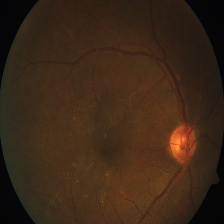
Diabetic retinopathy grade: Severe